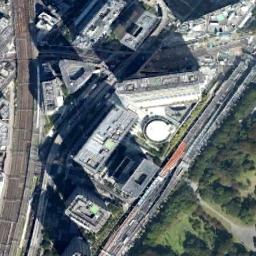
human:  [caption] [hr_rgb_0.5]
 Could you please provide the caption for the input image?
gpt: The commercial area is between railway and many trees .

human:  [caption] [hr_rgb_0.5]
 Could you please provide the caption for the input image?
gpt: There are several tall buildings .

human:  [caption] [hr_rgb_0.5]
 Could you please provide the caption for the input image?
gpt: There are trees and lawns by the roadside on a commercial area .

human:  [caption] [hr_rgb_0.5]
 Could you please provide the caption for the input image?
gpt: In a business district there are several tall buildings of different shapes and several roads with many cars and many trees .

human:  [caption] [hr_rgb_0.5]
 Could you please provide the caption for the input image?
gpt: A commercial area with some buildings is surrounded by roads and a grove of trees is next to the commercial area .